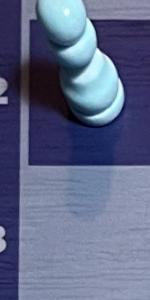
Label: Empty